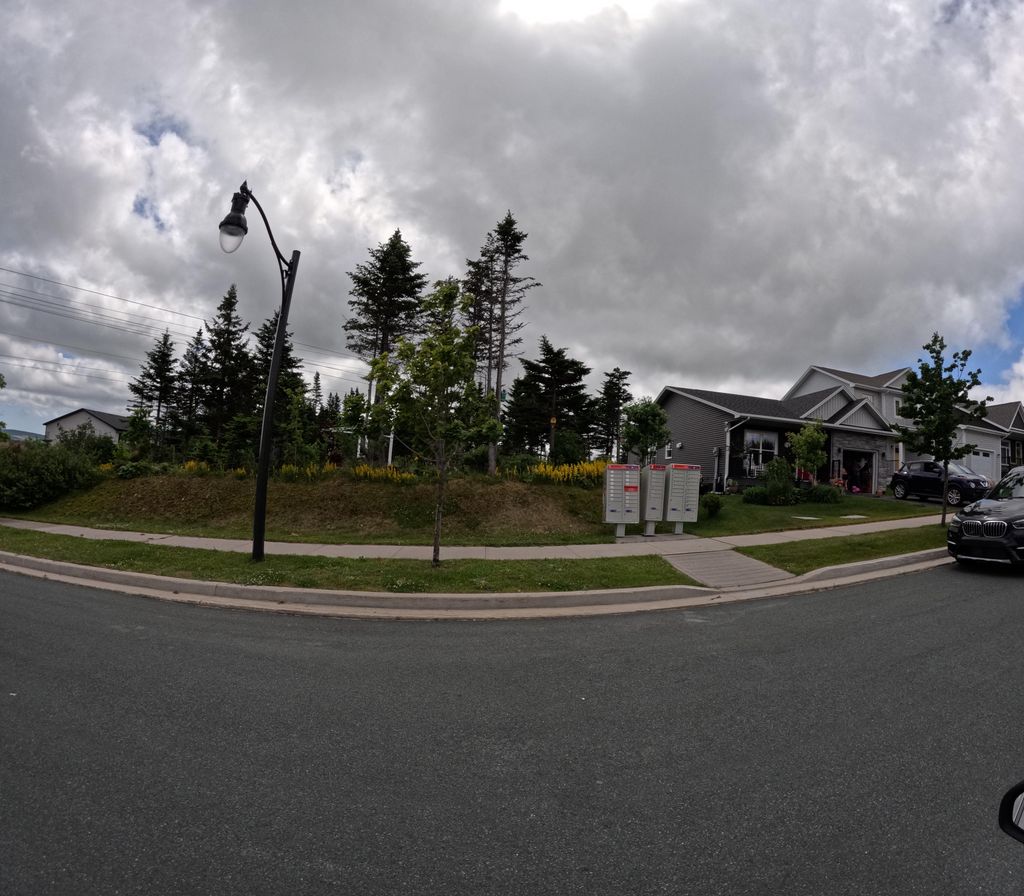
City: st_johns